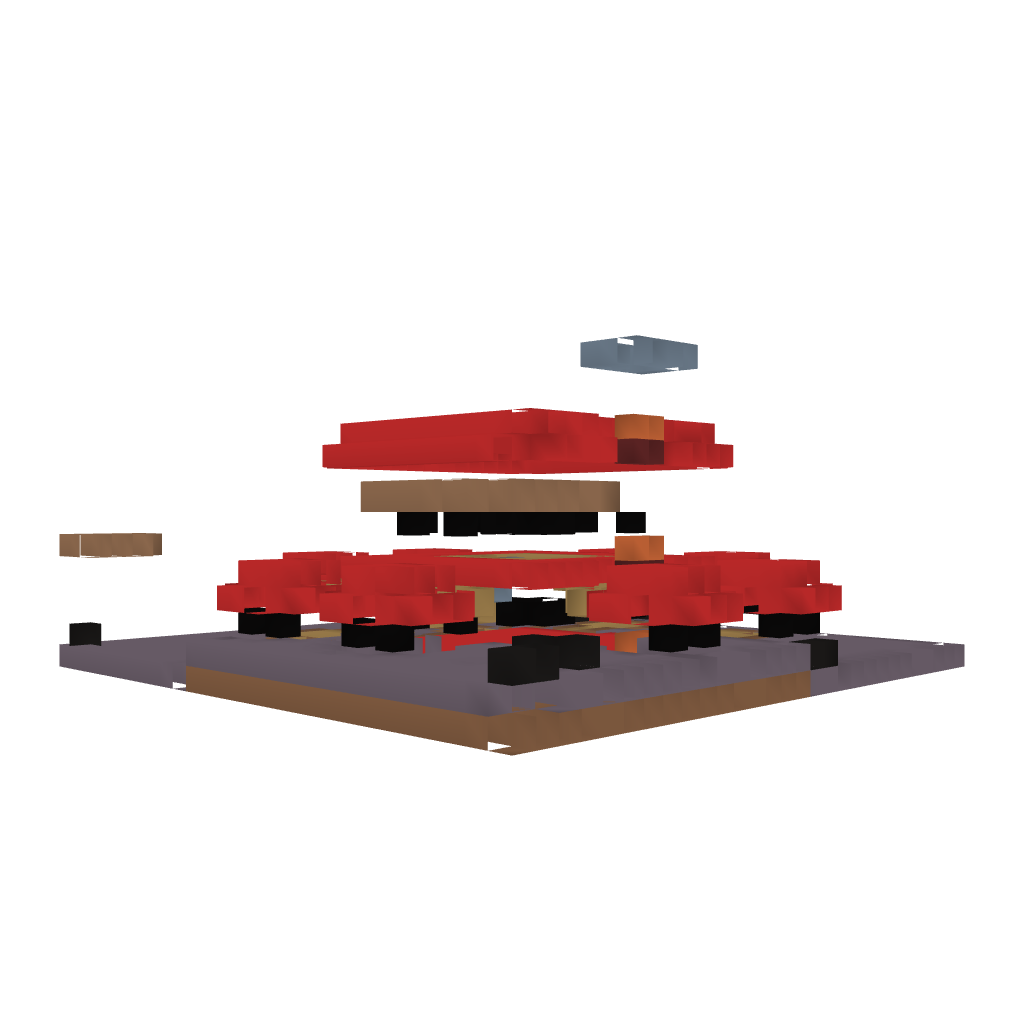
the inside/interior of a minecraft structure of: Mushroom house 2